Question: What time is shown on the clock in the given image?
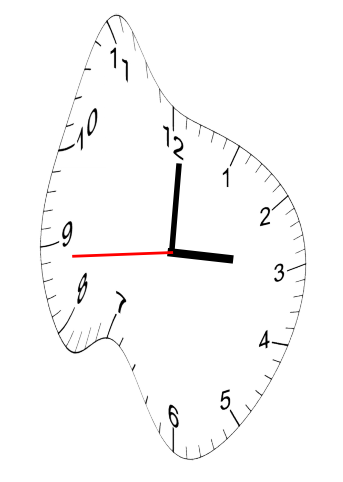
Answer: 03:00:44